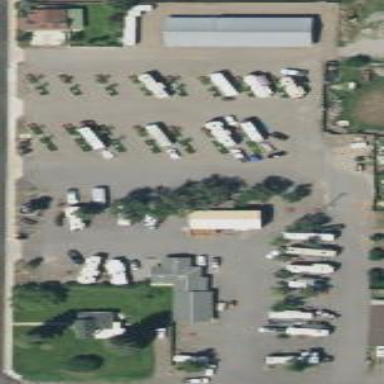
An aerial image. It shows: Caravan site for tourism.